Question: I've already read many posts on this subject, but none had an answer that works for me.
I'm using uploadifive to upload images. When I select a file, and click 'open', nothing happens. I get no errors in my console, or when I use 'onError' from uploadifive it self, it also gives me nothing. The 'onSelect' gives me this:
> count: 1, selected: 1, replaced: 0, errors: 0 , queued: 1
The 'onUpload' alerts me that there is one file to upload. So I guess it does select the file, but it just won't upload. The 'uploadScript' also doesn't appear in my console/network, so it seems to not even fire that part.
The even weirder part is that I've used uploadifive in another part of my website and there it works fine. But when I copy the code to another part, it doesn't work.
Do I miss something or am I doing something wrong?
EDIT: my code (i've put in every single one function that uploadifive has to see which ones fires and which one doesn't)
'''
$('#mediafile_upload').uploadifive({
'uploadScript' : '/mediafiles/uploadimage', //waar hij heen gaat
'buttonText' : '+ Toevoegen',
'width' : '140',
'height' : '100',
'dnd' : true,
'multi' : true,
'removeCompleted' : true,
'queueID' : false,
'onUpload' : function(filesToUpload) {
alert(filesToUpload + ' files will be uploaded.');
},
'onAddQueueItem' : function(file) {
console.log('The file ' + file.name + ' was added to the queue!');
},
'onCancel' : function() {
console.log('The file ' + file.name + ' was cancelled!');
},
'onCheck' : function(file, exists) {
if (exists) {
console.log('The file ' + file.name + ' exists on the server.');
}
},
'onClearQueue' : function(queue) {
queue.css('border', '2px solid #F00');
},
'onDestroy' : function() {
console.log('Oh noes! you destroyed UploadiFive!');
},
'onDrop' : function(file, fileDropCount) {
console.log(fileDropCount + ' files were dropped onto the queue.');
},
'onError' : function(errorType) {
console.log('The error was: ' + errorType);
},
'onInit' : function() {
console.log('Add files to the queue to start uploading.');
},
'onProgress' : function(file, e) {
console.log('onprogress file: ' + file);
console.log('onprogress e: ' + e);
},
'onQueueComplete' : function(uploads) {
console.log(uploads.successful + ' files were uploaded successfully.');
},
'onSelect' : function(queue) {
console.log(queue.queued + ' files were added to the queue.');
},
'onUpload' : function(filesToUpload) {
console.log(filesToUpload + ' files will be uploaded.');
},
'onUploadComplete' : function(file, data) {
console.log('The file ' + file.name + ' uploaded successfully.');
},
'onUploadFile' : function(file) {
console.log('The file ' + file.name + ' is being uploaded.');
}
});
'''
This is what my console says:

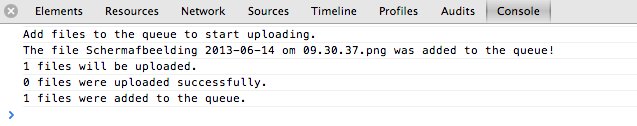
Answer: I kind of answered my own question. I have know idea how, but if I don't use the jquery-uploadifive.js file but the jquery-uploadify.min.js file, it works! The strange part is that I haven't changed a thing in the unminified version.. but well it works. Thanks everyone for helping.